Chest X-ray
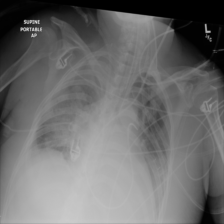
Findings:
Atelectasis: negative
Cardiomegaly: negative
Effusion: negative
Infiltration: negative
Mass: negative
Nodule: negative
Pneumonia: negative
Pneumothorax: negative
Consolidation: negative
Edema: negative
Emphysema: negative
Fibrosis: negative
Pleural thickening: negative
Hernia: negative